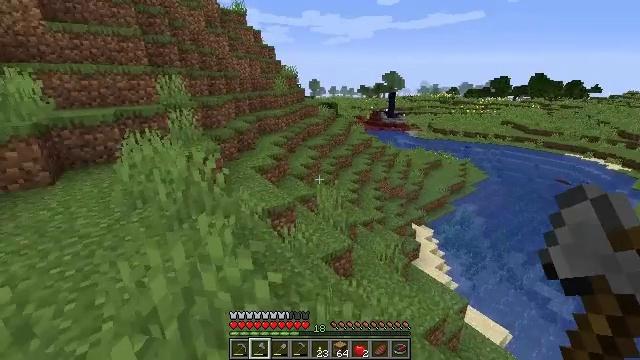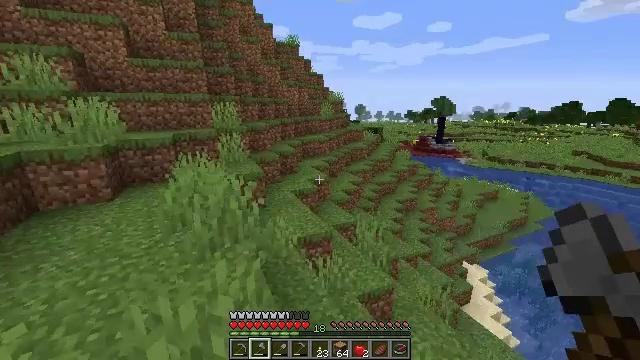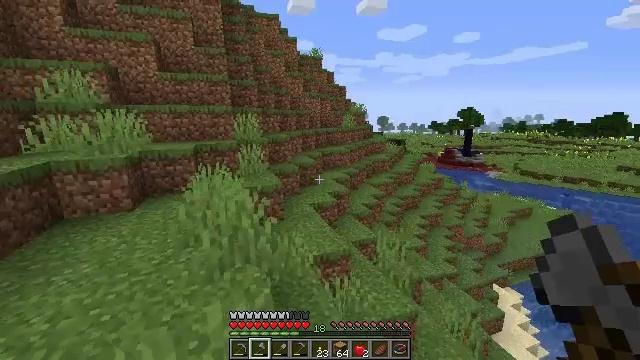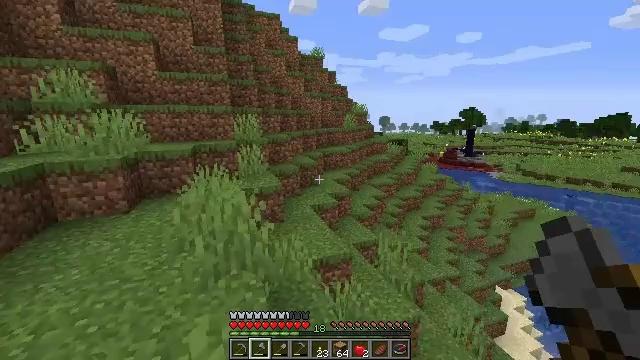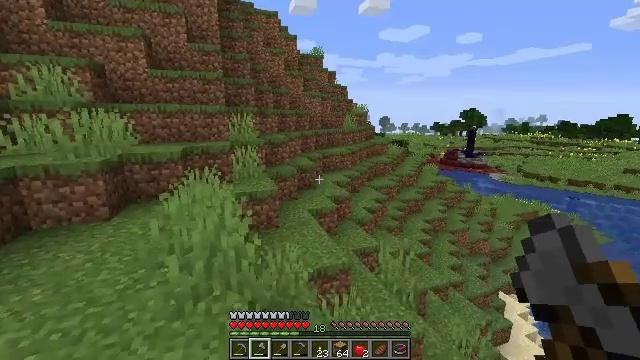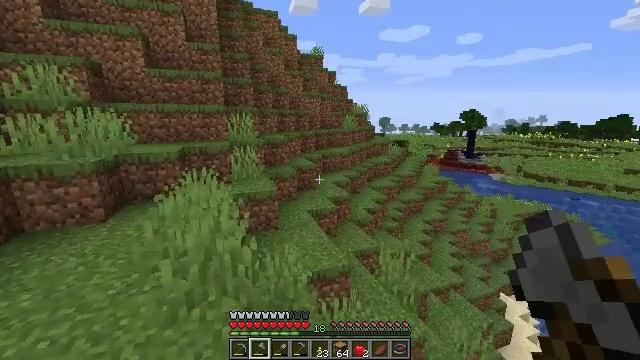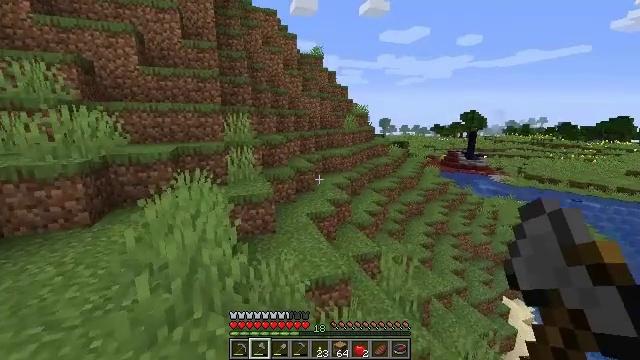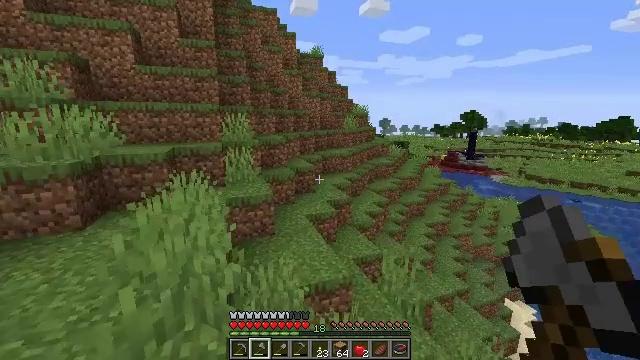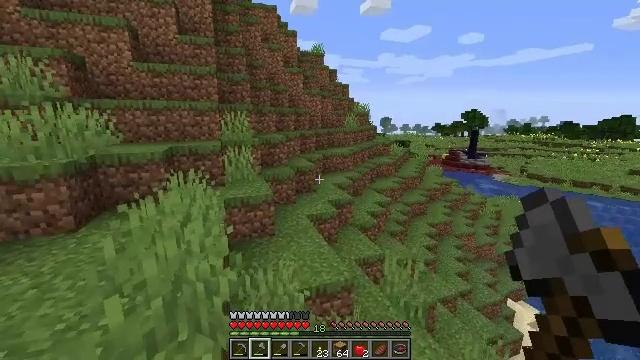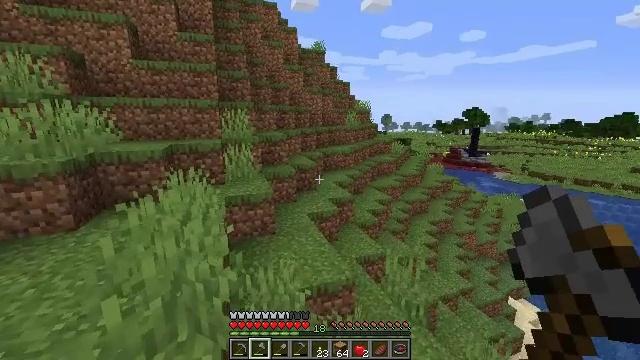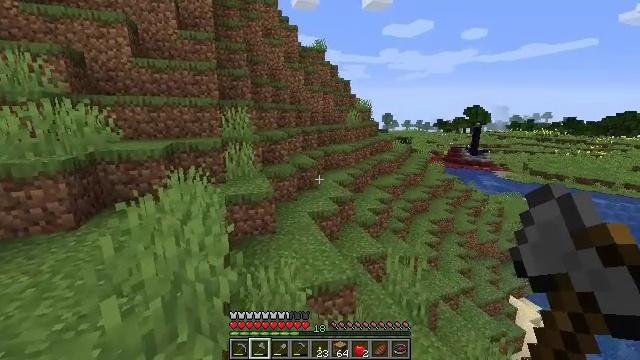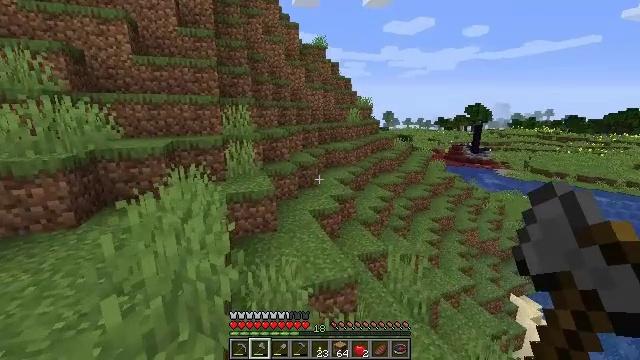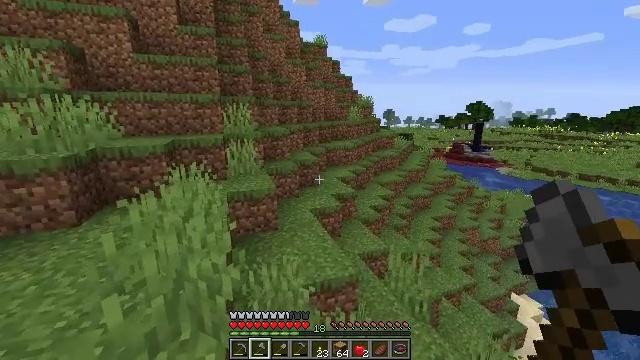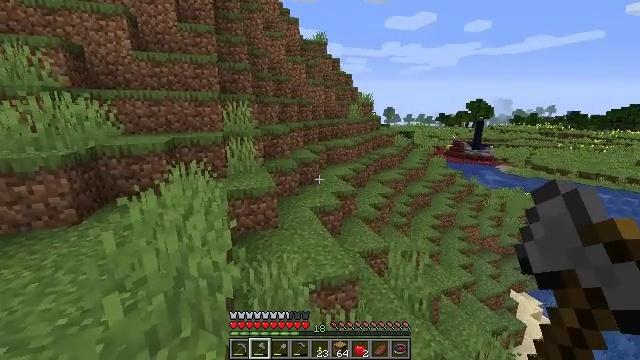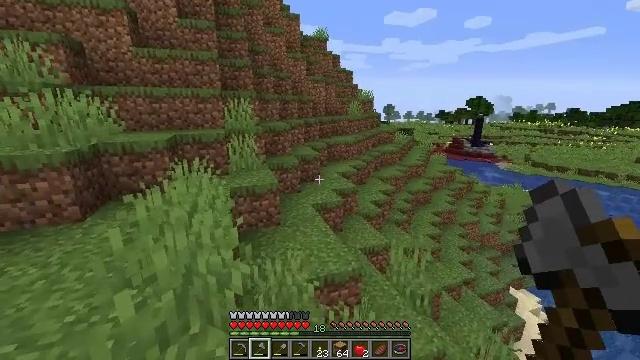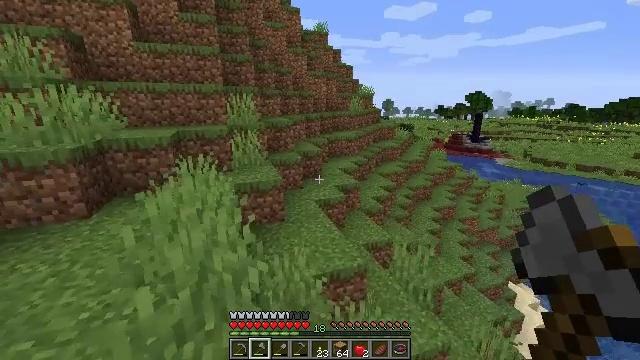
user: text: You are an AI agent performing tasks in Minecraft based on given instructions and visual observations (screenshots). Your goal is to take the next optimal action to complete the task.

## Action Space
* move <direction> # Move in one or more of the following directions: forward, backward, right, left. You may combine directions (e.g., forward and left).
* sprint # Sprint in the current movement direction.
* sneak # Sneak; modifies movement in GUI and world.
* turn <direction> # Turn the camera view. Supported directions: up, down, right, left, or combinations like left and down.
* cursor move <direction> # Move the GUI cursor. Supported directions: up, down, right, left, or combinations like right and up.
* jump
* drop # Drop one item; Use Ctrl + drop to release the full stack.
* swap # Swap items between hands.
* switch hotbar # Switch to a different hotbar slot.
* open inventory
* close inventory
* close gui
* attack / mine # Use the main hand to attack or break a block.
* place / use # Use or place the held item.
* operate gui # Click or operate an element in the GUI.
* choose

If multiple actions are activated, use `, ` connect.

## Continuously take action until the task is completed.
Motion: motion action
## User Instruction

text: Attack the cracked stone bricks to reclaim them.
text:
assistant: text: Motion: move forward, turn left and up
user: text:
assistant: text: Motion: move forward, turn left and up
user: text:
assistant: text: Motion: move forward
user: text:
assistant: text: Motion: move forward
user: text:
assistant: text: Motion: move forward
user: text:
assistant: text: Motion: move forward
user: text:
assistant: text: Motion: no_op
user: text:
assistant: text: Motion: no_op
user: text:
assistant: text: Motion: no_op
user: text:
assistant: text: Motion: no_op
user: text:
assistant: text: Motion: no_op
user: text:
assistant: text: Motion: no_op
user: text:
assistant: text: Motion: no_op
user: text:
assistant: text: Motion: move left
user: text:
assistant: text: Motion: move left
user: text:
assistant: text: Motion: move left, turn down
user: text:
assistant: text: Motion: move forward and move left, turn down
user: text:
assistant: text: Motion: move forward and move left
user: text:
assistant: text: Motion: move forward and move left
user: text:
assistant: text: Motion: move forward and move left
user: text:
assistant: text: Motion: move forward
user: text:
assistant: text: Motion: move forward, turn right
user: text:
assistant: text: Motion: move forward, turn right
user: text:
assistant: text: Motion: move forward, turn right
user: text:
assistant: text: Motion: move forward
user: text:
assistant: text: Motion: move forward
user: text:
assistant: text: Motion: move forward
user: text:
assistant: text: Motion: move forward
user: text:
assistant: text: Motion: move forward
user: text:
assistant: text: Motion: move forward, turn right